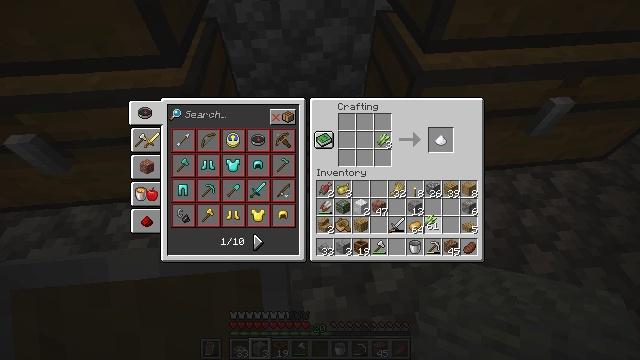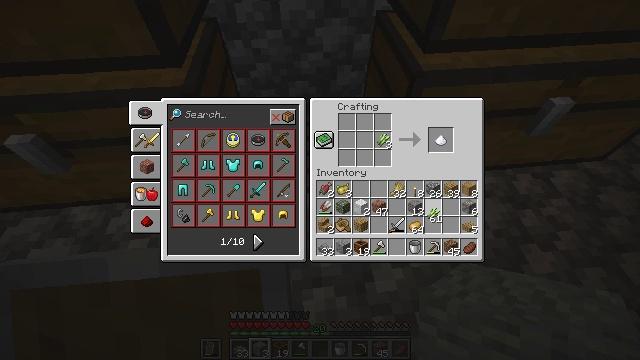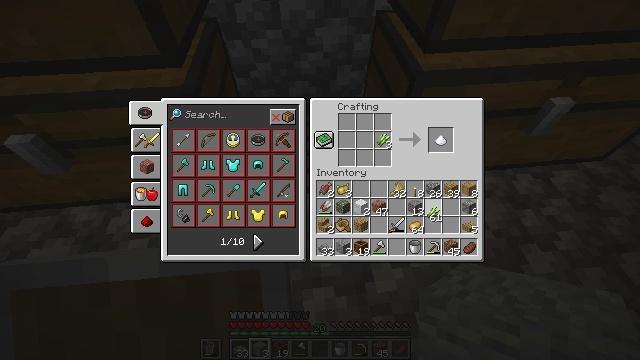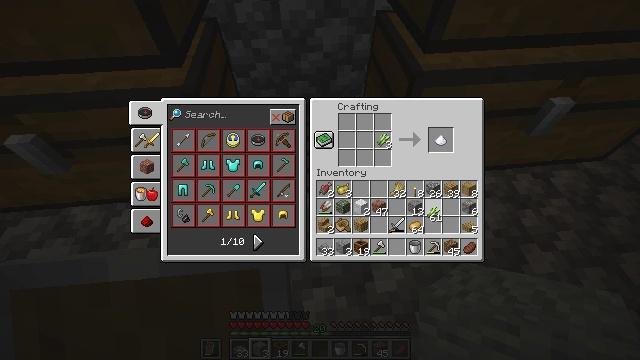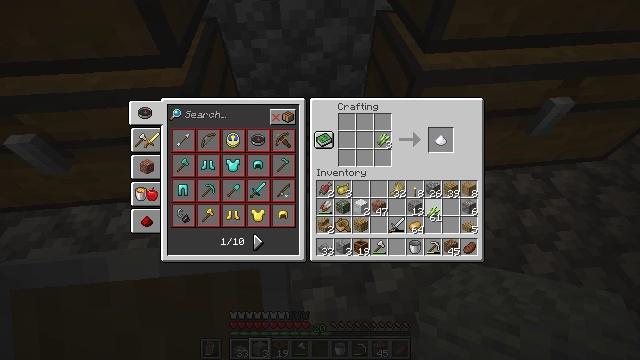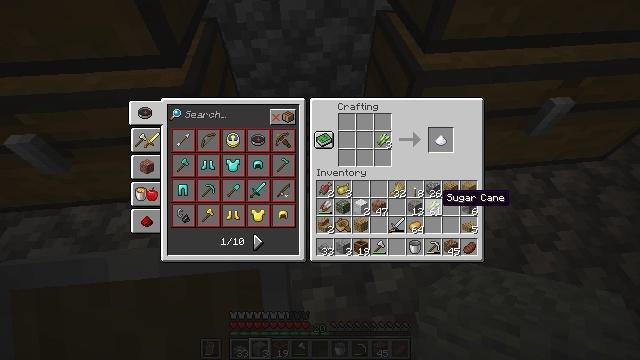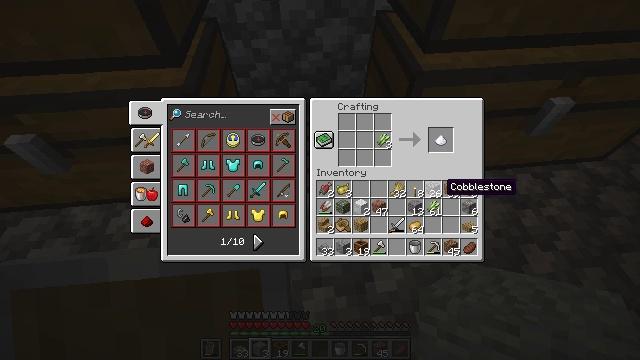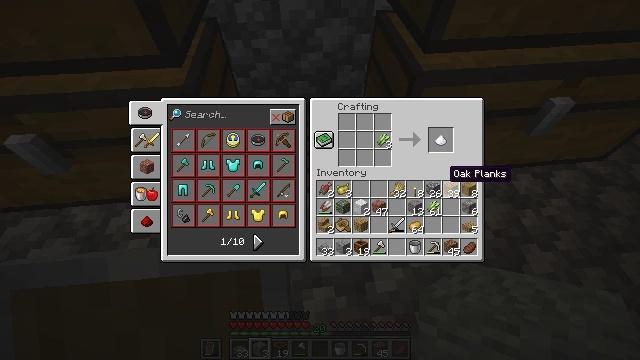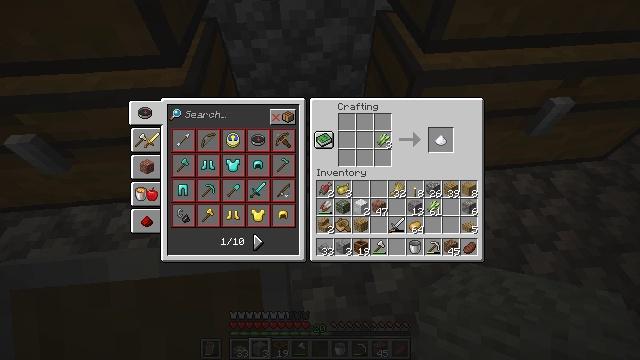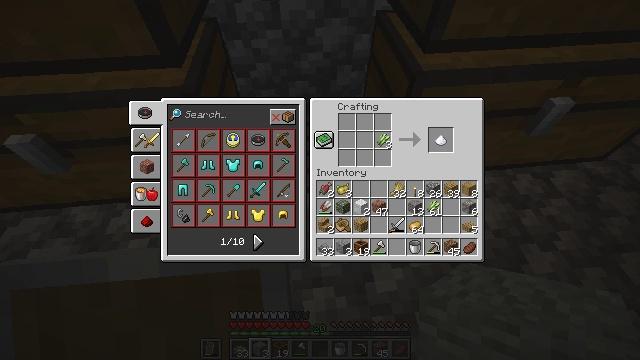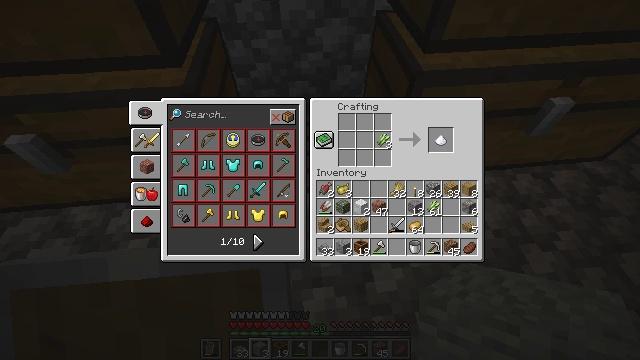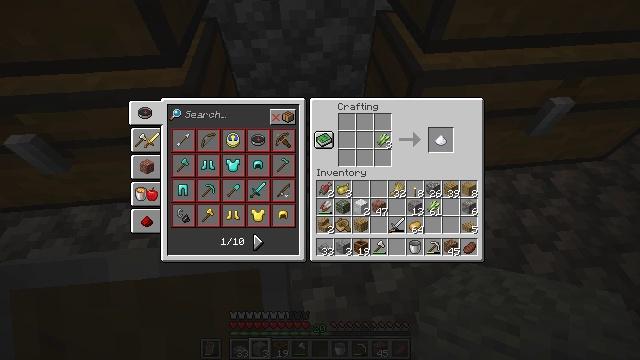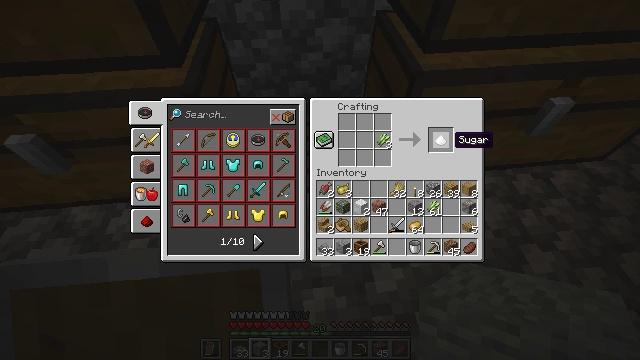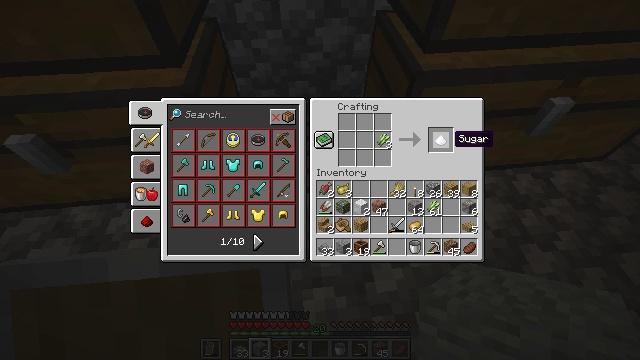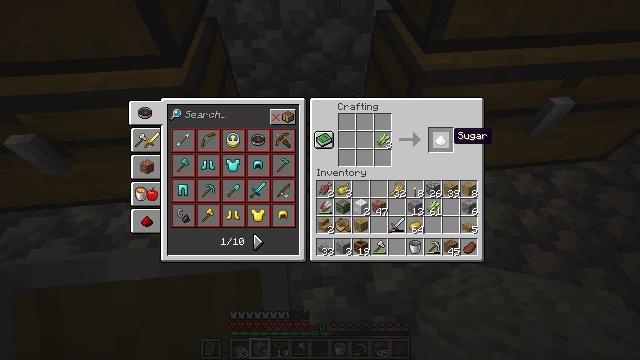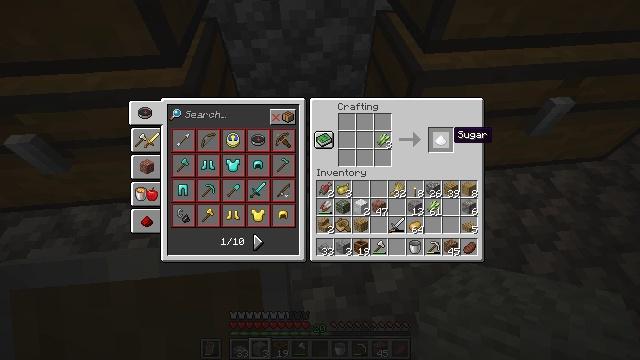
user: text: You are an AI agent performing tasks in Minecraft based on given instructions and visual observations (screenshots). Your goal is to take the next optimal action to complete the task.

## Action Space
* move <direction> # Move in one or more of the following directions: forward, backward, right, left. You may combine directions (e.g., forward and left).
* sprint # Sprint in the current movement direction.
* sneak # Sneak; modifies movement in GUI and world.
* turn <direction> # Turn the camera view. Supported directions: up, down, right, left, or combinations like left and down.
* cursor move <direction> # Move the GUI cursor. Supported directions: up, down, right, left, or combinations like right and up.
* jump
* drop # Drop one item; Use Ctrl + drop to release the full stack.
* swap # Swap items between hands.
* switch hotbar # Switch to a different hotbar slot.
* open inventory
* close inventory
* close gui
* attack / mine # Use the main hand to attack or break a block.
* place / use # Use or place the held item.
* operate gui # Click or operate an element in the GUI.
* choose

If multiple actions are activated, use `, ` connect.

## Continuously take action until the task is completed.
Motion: motion action
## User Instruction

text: Make sugar using sugarcane.
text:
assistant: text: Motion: turn up
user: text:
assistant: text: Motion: no_op
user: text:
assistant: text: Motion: attack / mine
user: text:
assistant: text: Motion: attack / mine
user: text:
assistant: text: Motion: no_op
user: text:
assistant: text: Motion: turn up
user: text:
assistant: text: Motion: turn up
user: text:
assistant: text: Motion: turn up
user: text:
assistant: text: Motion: sneak, turn up
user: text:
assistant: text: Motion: sneak
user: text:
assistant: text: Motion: sneak
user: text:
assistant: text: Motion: sneak
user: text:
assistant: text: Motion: sneak
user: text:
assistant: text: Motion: sneak
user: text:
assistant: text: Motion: sneak
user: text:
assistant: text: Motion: sneak
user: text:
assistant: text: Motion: sneak, use / place
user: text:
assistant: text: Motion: sneak, use / place
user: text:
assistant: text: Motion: sneak
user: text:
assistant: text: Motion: sneak, turn left
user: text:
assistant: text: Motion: sneak, turn left and up
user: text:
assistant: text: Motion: no_op